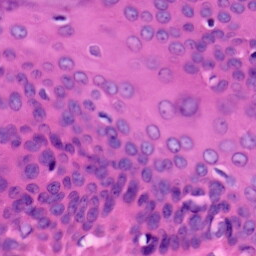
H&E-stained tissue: Skin